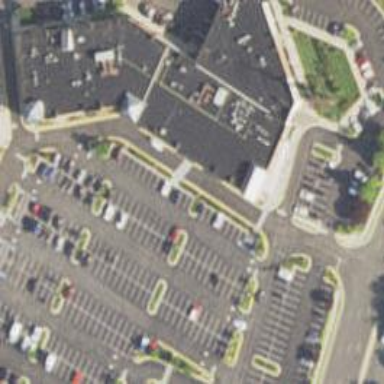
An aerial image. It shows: Retail building.